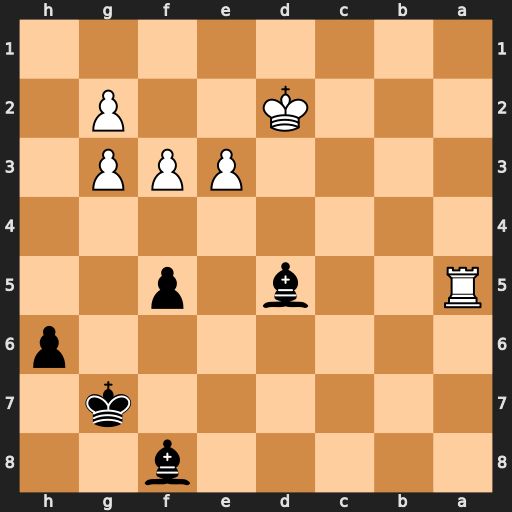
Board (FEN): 5b2/6k1/7p/R2b1p2/8/4PPP1/3K2P1/8
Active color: b
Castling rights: -
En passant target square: -
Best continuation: Bb4+ Kd3 Bxa5